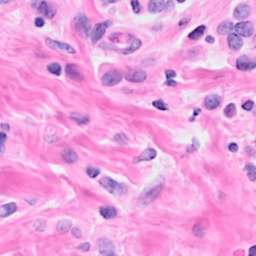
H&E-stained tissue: Breast